Question: I have a SQL Server, and it's sending some e-mails. But now I'm sending them from code and should rewrite this functionality in code. But have no success getting
> An exception of type 'System.Net.Mail.SmtpException' occurred in System.dll but was not handled in user codeAdditional information: Transaction failed. The server response was: 5.7.1 : Relay access denied
Please advice, what am I doing wrong?
SQL Server mail setup:

Code mailing:
'''
var smtp = new SmtpClient("15.15.15.15", 25);
smtp.Send("fasgasg@hosthere.ru", addressOfPhone, "subj", "body");
'''
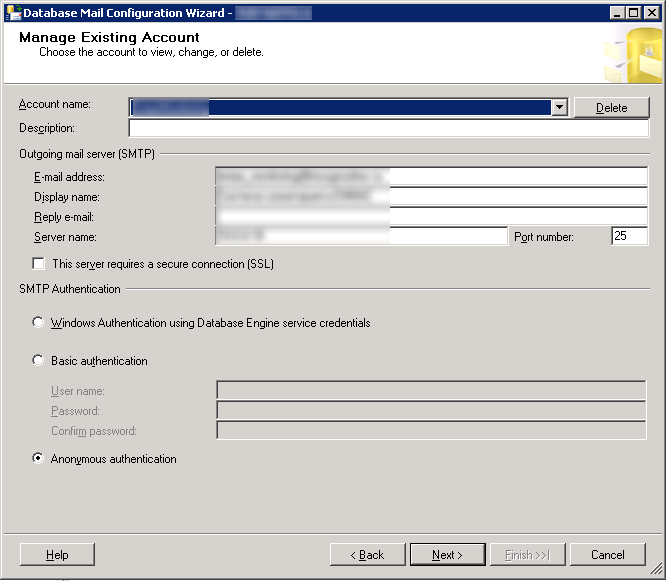
Answer: The server you are trying to send the mail through is set up to deny anonymous users sending mail (as most are, to prevent spammers for example). It may be that you need to authenticate first, probably using the basic authentication.